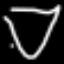
Label: diamond